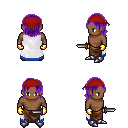
a pixel art fantasy rpg character, male body template, human, dark skin, white trimmed cape, robe skirt, purple long bangs hairstyle, red bandana, gold gloves, metal boots, dagger, four views (front, back, left, right), 2x2 character sprite sheet, small pixel art, hard edges, no anti-aliasing